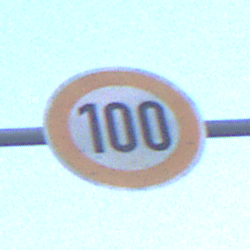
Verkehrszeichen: Geschwindigkeit100
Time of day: Dawn
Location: Outdoor (Urban)
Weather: Clear
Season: NotSpecified
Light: Natural